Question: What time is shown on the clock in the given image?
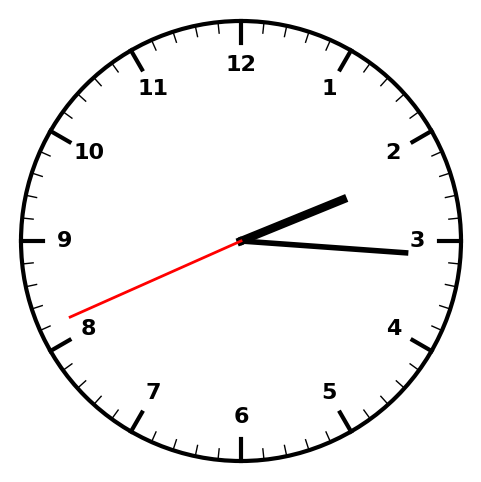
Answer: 02:15:41